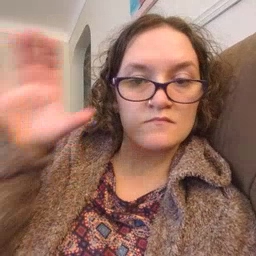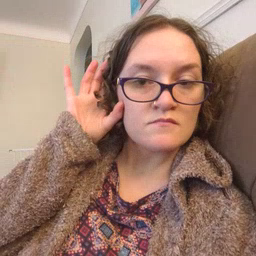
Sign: listen